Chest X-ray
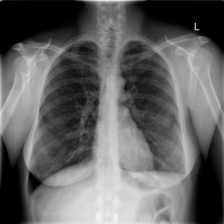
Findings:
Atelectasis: negative
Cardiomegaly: negative
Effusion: negative
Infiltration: negative
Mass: negative
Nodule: negative
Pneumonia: negative
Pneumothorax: negative
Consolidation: negative
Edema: negative
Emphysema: negative
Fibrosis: negative
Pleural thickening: negative
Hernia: negative